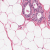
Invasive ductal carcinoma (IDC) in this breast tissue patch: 0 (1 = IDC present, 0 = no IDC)